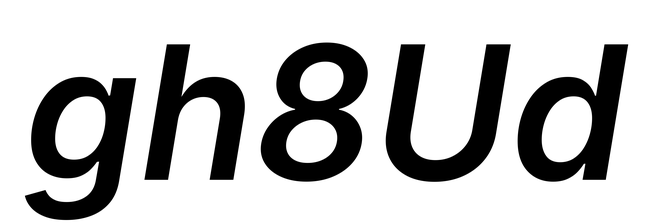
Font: Inter-Italic_SemiBold_Italic